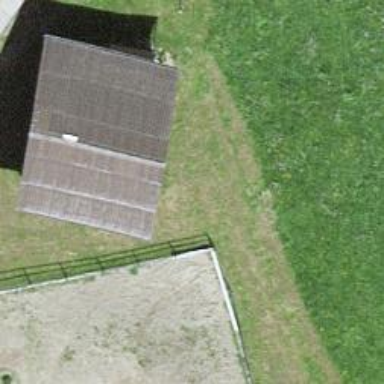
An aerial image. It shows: Simple and straightforward house.